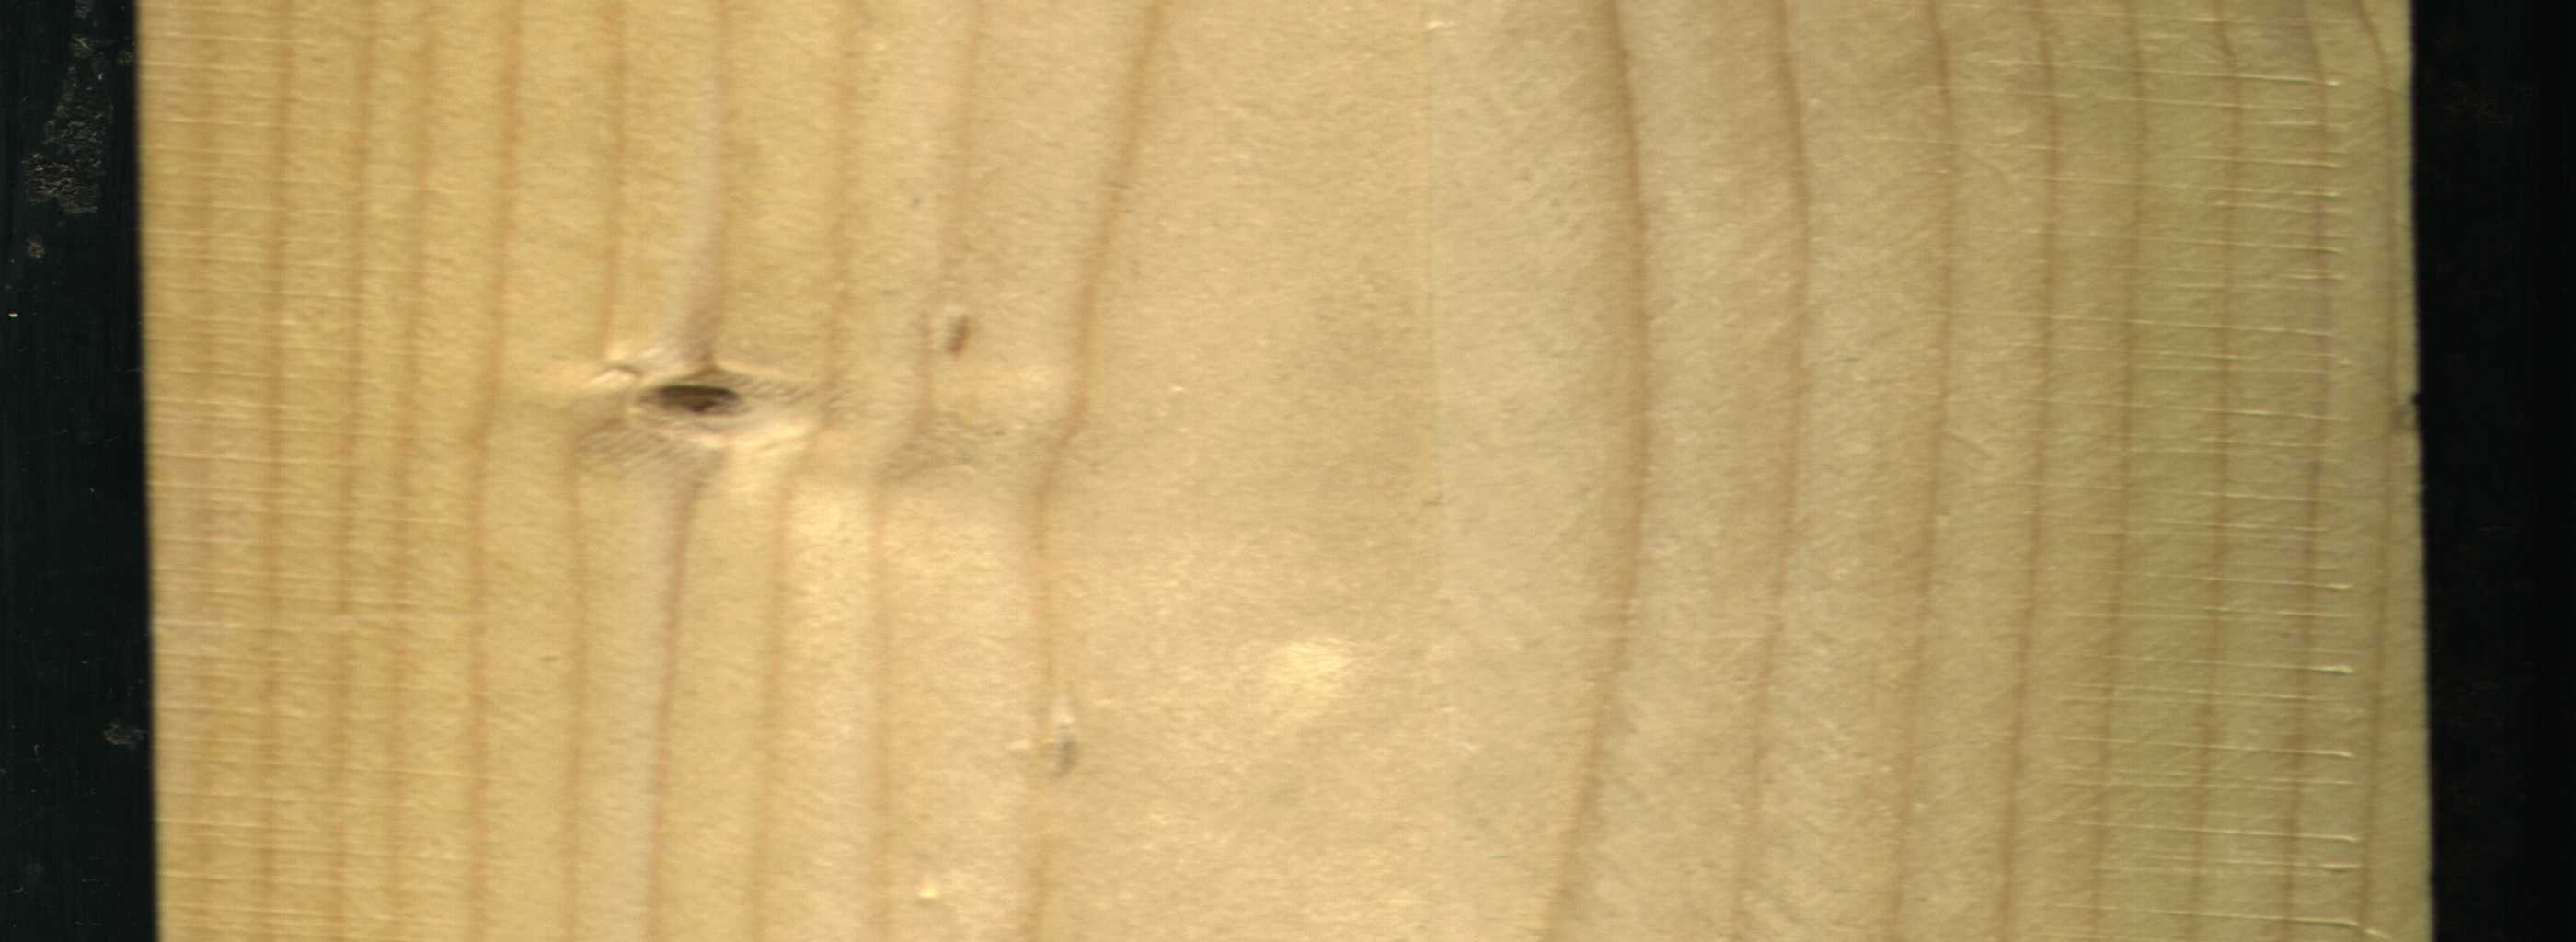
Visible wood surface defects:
Live_Knot